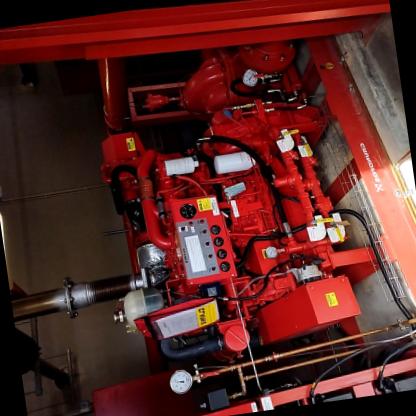
Klasa: inne